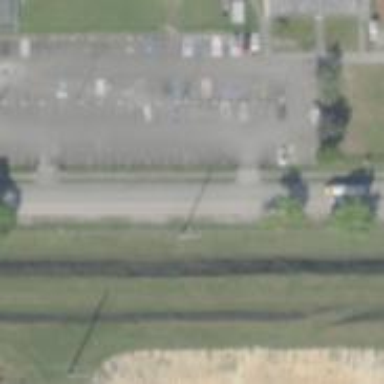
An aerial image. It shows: Power pole.